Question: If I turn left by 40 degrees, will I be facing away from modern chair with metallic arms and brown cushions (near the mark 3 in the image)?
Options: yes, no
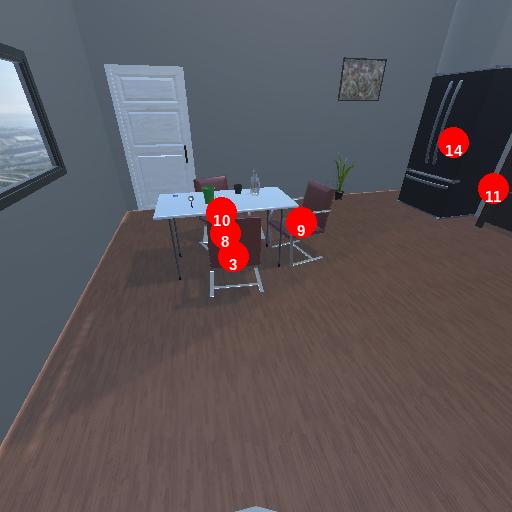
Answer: yes